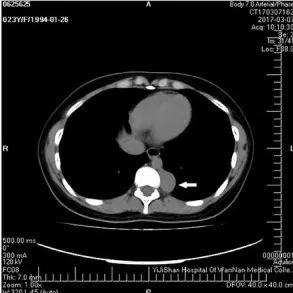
Radiologic examination. /. Thoracic contrast-enhanced CT showing a 2.5x2 cm mass at left posterior mediastinum (white arrow) with heterogeneous density.
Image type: radiology (ct)